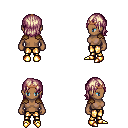
a pixel art fantasy rpg character, female body template, human, dark skin, leather shoulder armor, gold greaves, white blonde long bangs hairstyle, bronze tiara, gold boots, four views (front, back, left, right), 2x2 character sprite sheet, small pixel art, hard edges, no anti-aliasing